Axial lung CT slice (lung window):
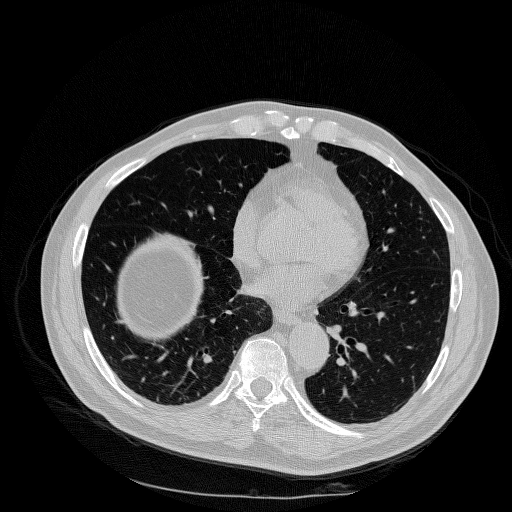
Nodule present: no